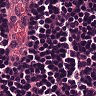
Metastatic tissue present: no